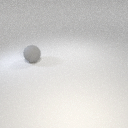
large gray rubber sphere